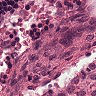
Metastatic tissue present: no